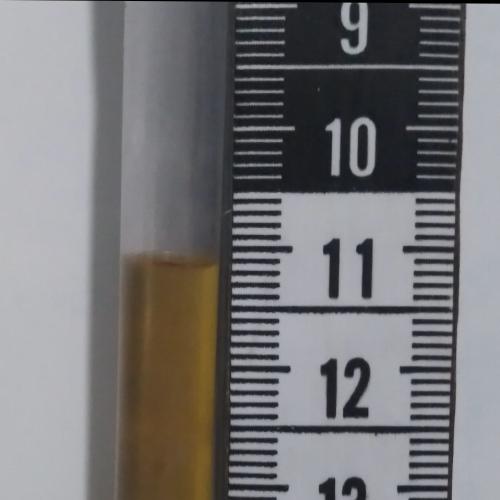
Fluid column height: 11.1 cm